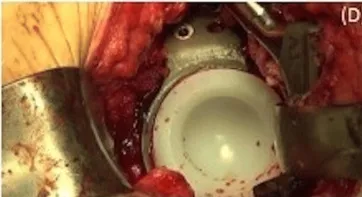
The placement of a cemented polyethylene-bearing surface.
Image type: medical_photograph (other_medical_photograph)